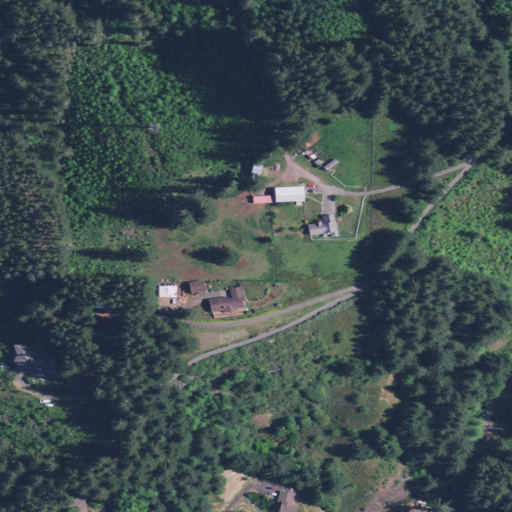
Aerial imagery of mountain in Oregon named Smith Hill containing evergreen forest, grassland, mixed forest, open development, low intensity development, and shrub